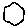
Label: hexagon